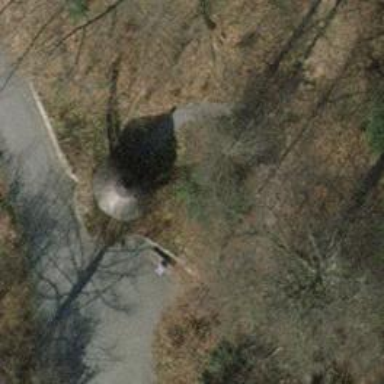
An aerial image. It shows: Sun shelter as amenity.